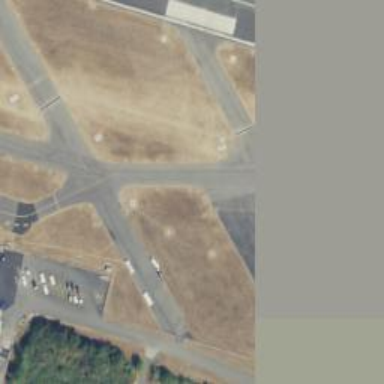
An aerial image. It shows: View of taxiway at the airport.